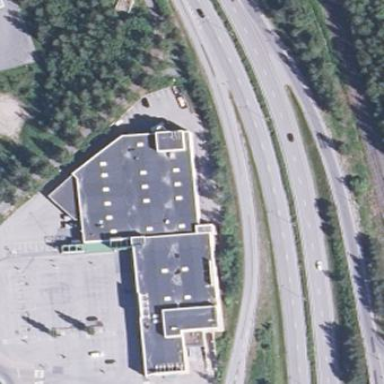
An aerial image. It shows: Retail building that serves as mall.